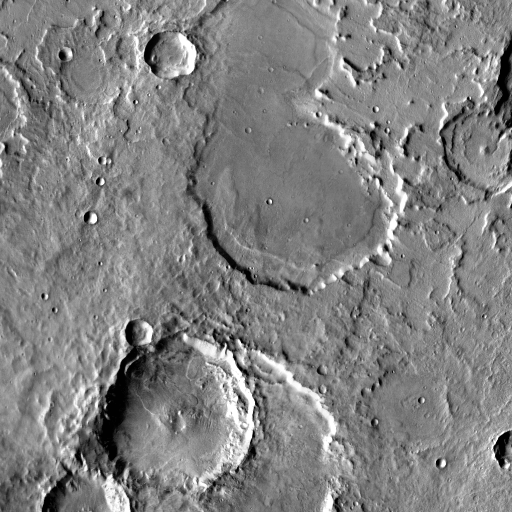
Crater classes present: Background, Other, Buried, Secondary